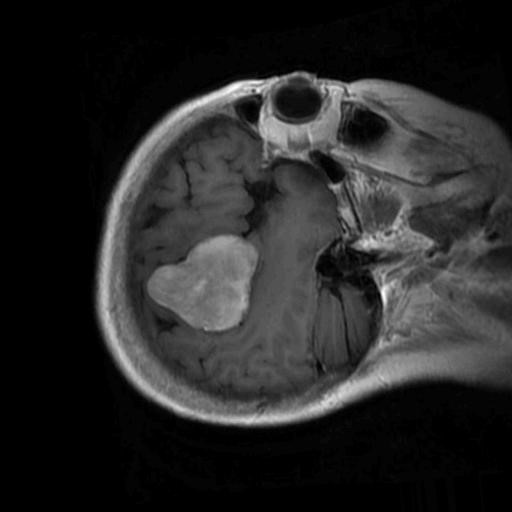
Label: brain_menin